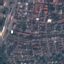
Land use / land cover: Residential